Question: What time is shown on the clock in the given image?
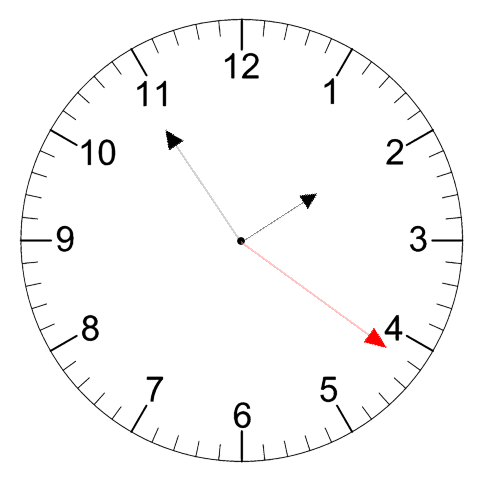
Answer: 01:54:21